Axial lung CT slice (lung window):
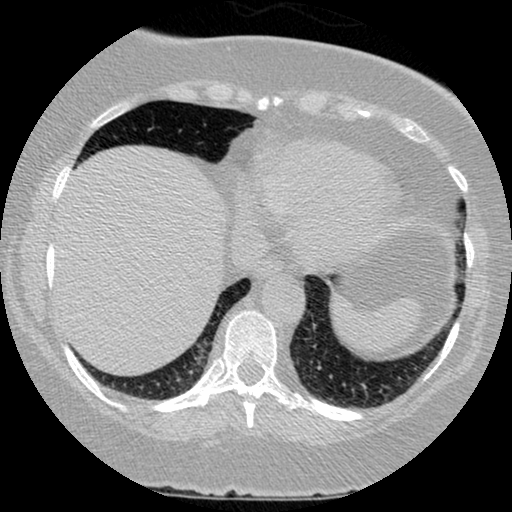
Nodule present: no